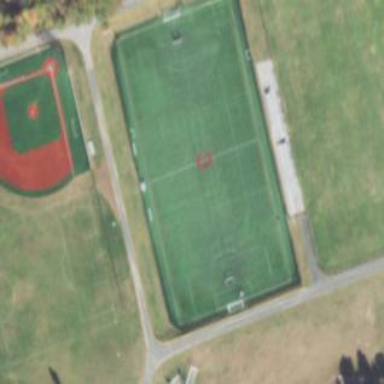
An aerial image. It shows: Soccer pitch for outdoor sports and leisure activities.